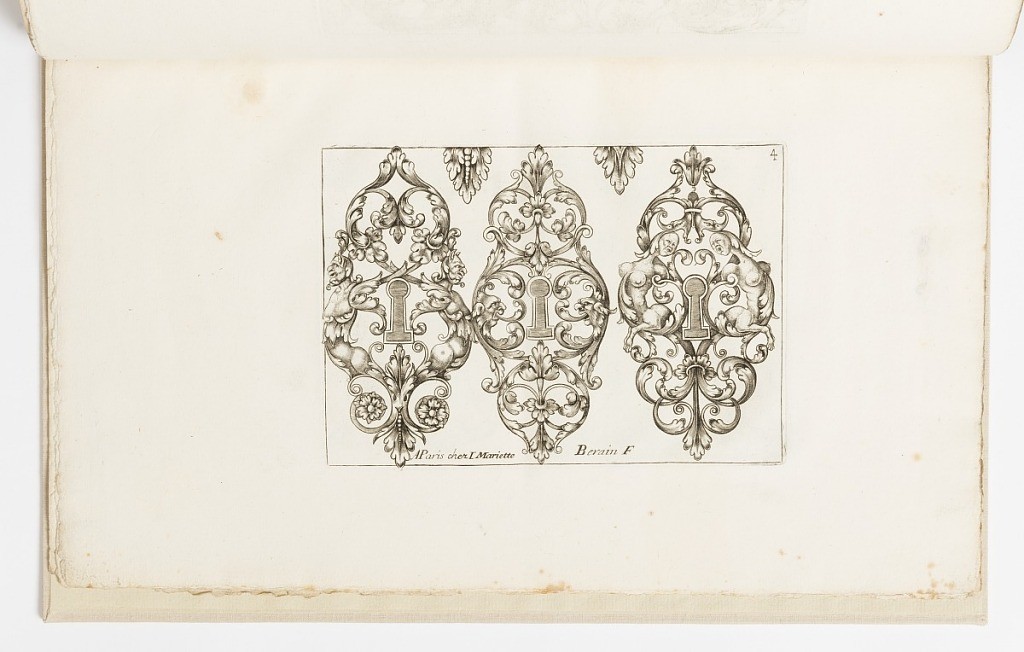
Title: Plate 4, from Diverses pièces de serruriers (Various Designs for Locksmiths)
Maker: Hugues Brisville, French, active ca. 1663
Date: after 1662
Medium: Engraving on laid paper
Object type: Print
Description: Horizontal rectangle showing three escutcheon designs, each with interlacing leaves and opposing fantastic figures.